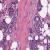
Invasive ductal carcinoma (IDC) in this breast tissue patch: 1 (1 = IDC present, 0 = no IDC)